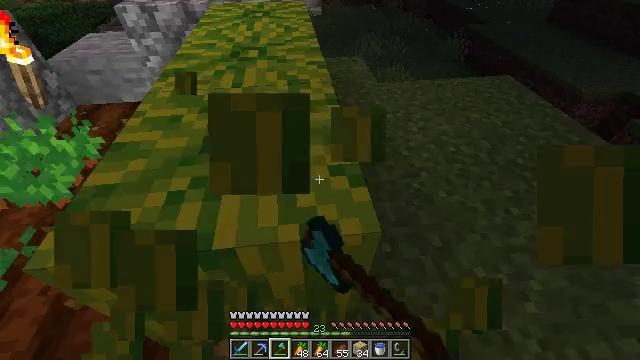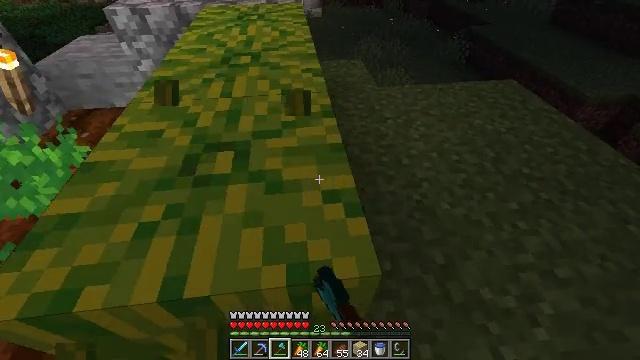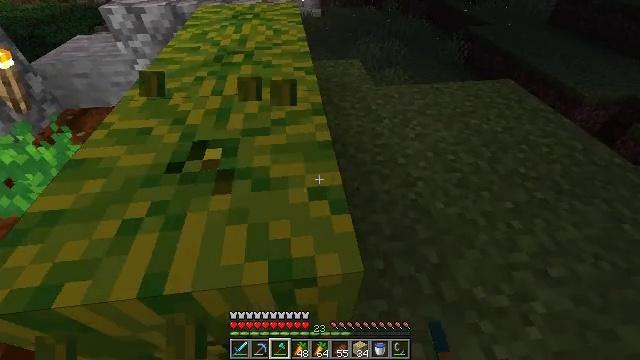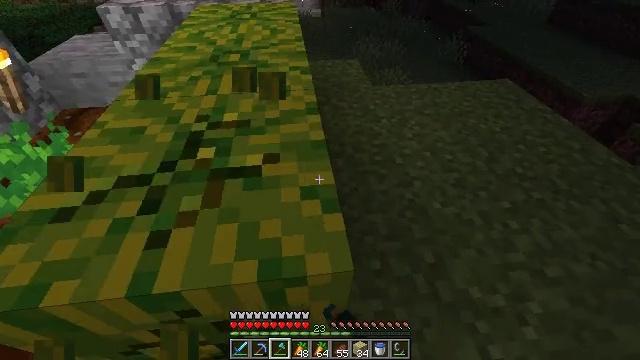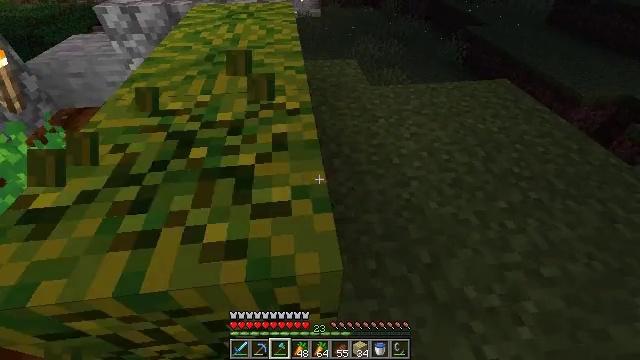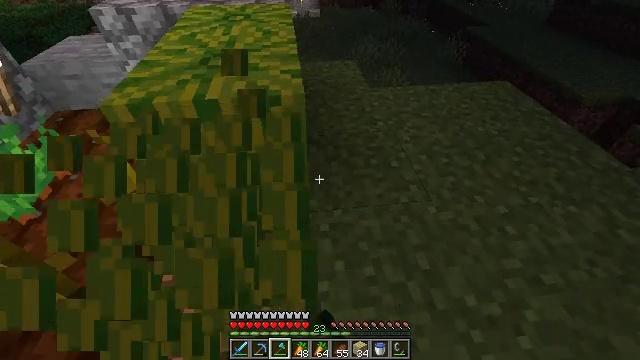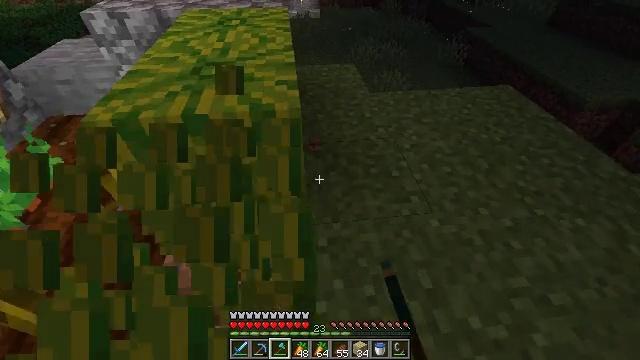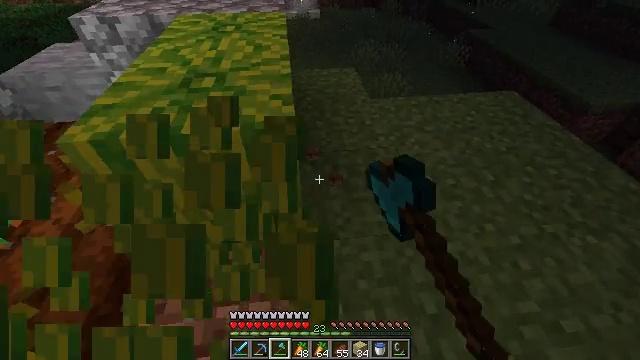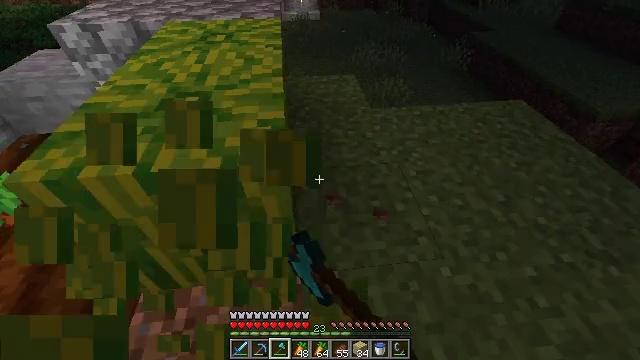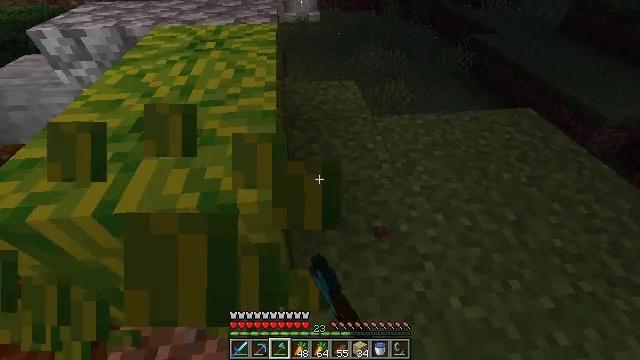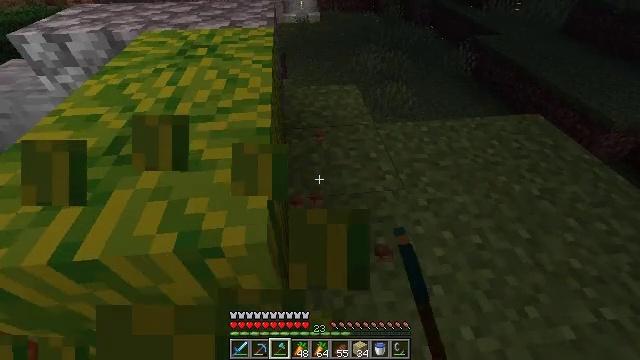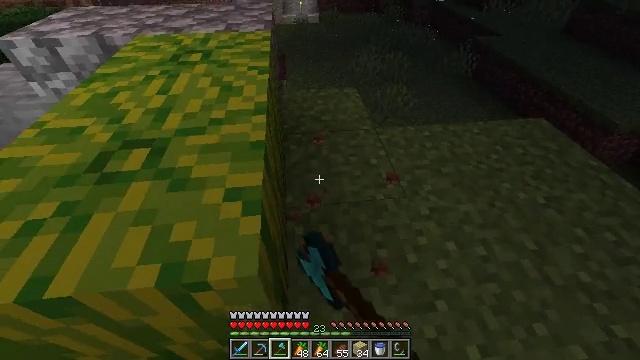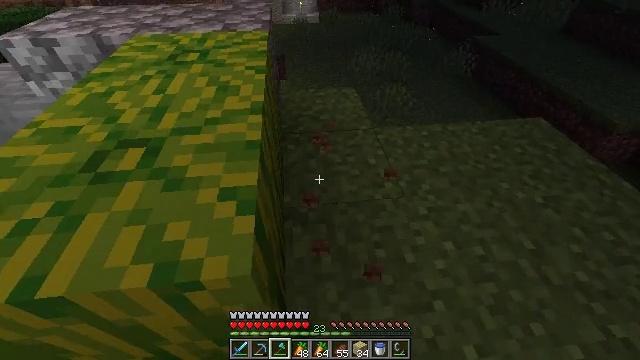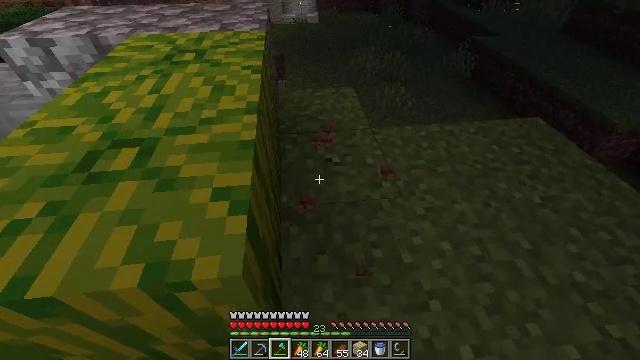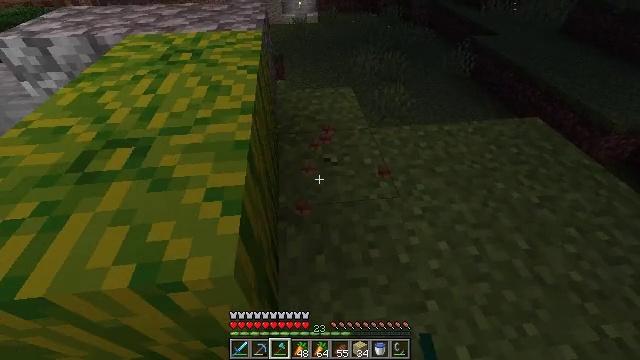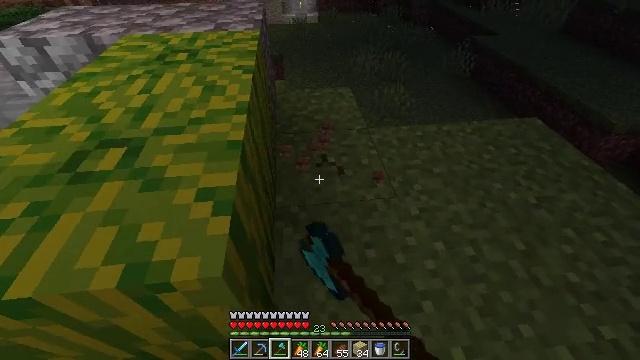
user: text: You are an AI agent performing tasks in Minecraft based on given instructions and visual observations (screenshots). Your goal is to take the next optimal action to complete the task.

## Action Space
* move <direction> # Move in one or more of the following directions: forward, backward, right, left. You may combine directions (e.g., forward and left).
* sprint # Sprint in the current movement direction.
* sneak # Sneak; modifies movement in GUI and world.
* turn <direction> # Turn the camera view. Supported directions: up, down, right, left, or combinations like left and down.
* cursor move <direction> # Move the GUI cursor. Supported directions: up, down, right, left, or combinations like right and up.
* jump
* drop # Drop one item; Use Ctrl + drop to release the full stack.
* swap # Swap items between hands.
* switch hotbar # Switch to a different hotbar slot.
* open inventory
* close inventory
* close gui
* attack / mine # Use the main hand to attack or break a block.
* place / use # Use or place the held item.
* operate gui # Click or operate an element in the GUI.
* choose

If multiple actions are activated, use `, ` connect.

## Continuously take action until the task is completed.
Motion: motion action
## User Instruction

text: Gather melon for food.
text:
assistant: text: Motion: move forward, attack / mine
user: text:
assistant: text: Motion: move forward, attack / mine
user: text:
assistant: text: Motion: move forward, attack / mine
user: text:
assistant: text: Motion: move forward, attack / mine
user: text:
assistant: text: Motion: move forward, attack / mine
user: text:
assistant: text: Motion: move forward, attack / mine
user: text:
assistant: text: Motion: move forward, attack / mine
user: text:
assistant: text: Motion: move forward, attack / mine
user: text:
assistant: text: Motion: move forward, attack / mine
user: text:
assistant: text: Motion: move forward, attack / mine
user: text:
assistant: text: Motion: move forward, attack / mine
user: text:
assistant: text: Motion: move forward, attack / mine
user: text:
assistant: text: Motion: move forward, attack / mine
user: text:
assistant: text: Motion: move forward, attack / mine
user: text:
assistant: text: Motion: move forward, attack / mine
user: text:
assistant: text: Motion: move forward, turn left, attack / mine
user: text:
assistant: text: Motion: move forward and move left, turn left, attack / mine
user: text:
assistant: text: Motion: move forward and move left, turn left and down, attack / mine
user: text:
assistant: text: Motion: move forward and move left, turn left and down, attack / mine
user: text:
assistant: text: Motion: move forward and move left, turn left and down, attack / mine
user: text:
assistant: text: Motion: move forward and move left, attack / mine
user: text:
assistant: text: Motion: move forward, attack / mine
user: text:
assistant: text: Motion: move forward, turn right, attack / mine
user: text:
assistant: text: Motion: move forward, turn right, attack / mine
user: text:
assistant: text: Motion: move forward, turn right, attack / mine
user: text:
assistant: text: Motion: move forward, turn right, attack / mine
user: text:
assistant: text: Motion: move forward, turn right, attack / mine
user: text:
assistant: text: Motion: move forward, turn right, attack / mine
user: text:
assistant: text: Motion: move forward, turn right, attack / mine
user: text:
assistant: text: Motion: move forward, turn right, attack / mine